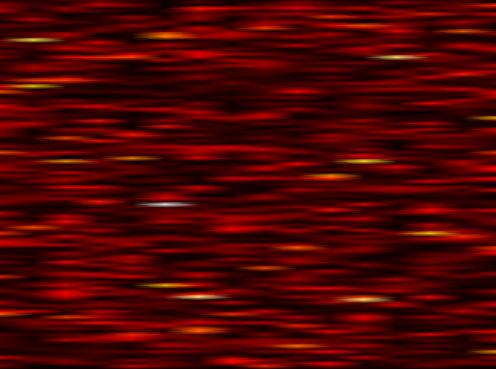
Label: FBMC